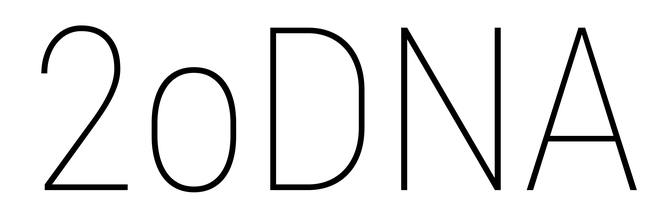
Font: Roboto_Condensed_Thin